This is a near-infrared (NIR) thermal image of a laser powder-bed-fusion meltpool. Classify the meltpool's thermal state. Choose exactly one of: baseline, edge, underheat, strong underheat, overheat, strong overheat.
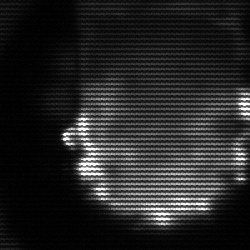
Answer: baseline